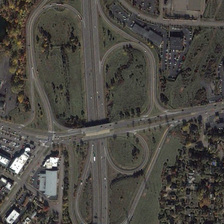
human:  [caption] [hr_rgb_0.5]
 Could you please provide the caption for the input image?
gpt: many green trees are near a viaduct .

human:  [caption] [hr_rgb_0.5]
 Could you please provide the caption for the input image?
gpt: many green trees are near a viaduct .

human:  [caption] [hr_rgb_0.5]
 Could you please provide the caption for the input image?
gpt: many green trees are near a viaduct .

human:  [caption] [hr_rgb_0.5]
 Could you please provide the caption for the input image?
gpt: many green trees are near a viaduct .

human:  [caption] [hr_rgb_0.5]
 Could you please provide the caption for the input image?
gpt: many green trees are near a viaduct .